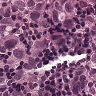
Metastatic tissue present: yes